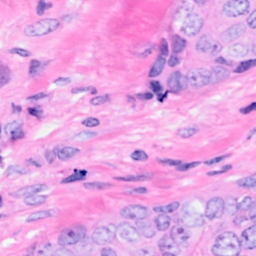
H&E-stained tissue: Breast